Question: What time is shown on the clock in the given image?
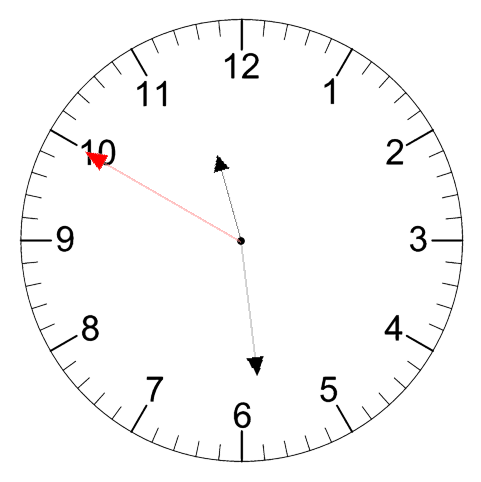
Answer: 11:28:50